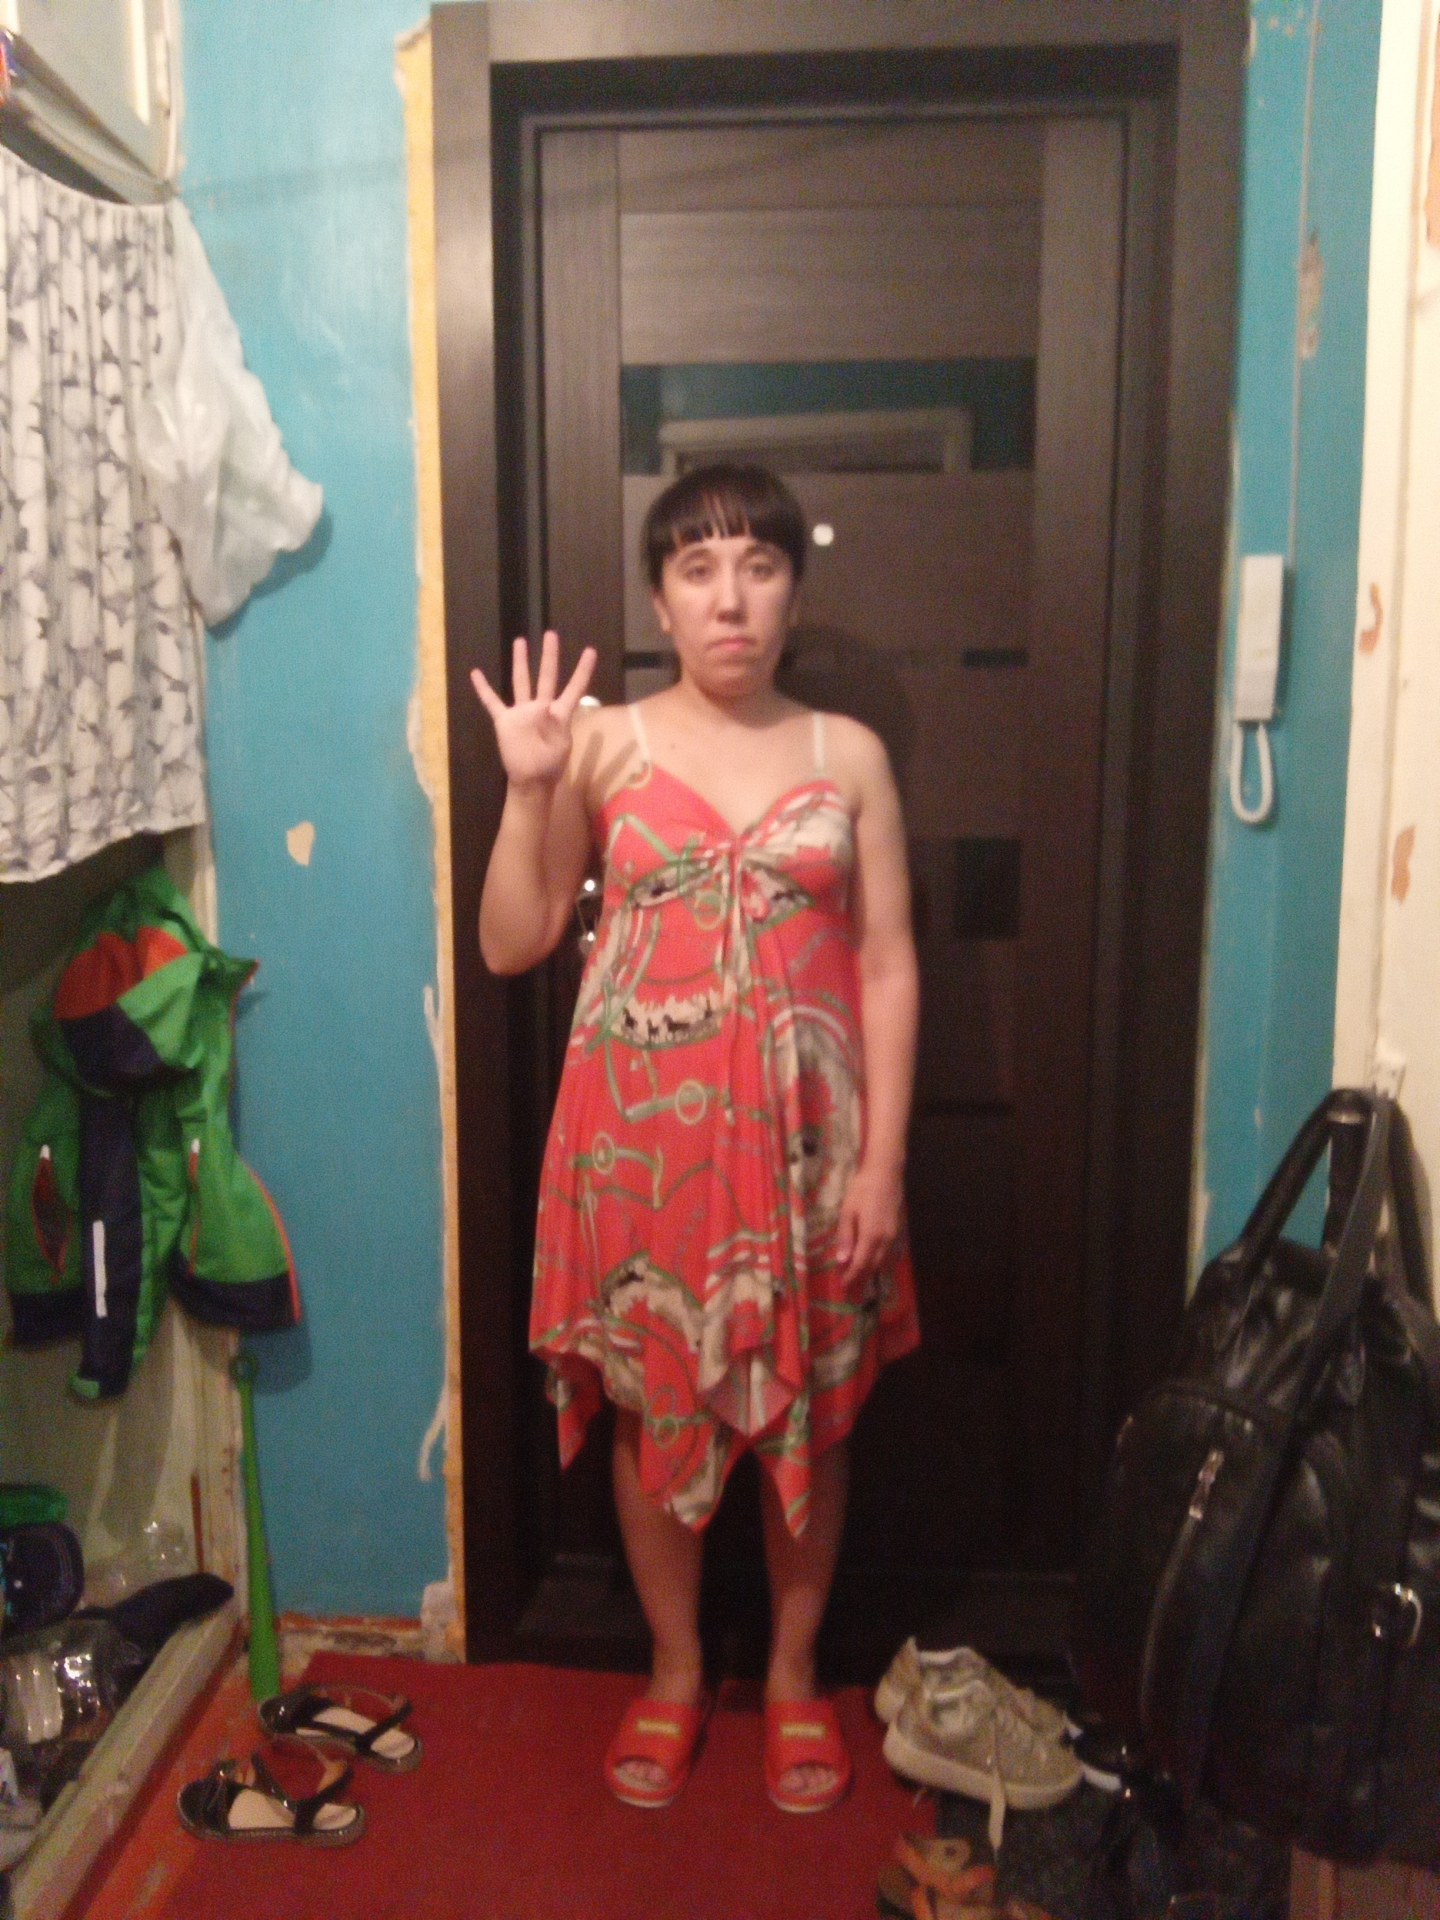
Label: noise